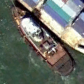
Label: civil